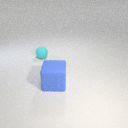
small cyan rubber sphere behind large blue rubber cube